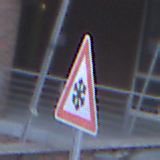
Verkehrszeichen: SchneeOderEisglaette
Umgebung: Outdoor, Urban
Tageszeit: SunriseSunset
Wetter: Clear
Licht: Natural
Jahreszeit: NotSpecified
Kontrast: MediumContrast